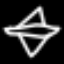
Label: airplane